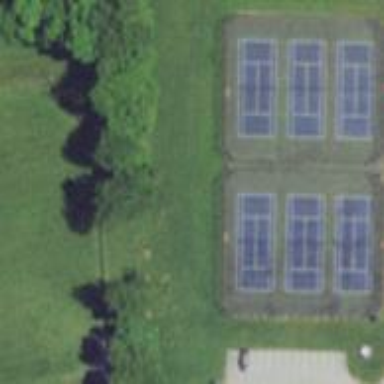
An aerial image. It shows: Tennis court on pitch designated for leisure land.